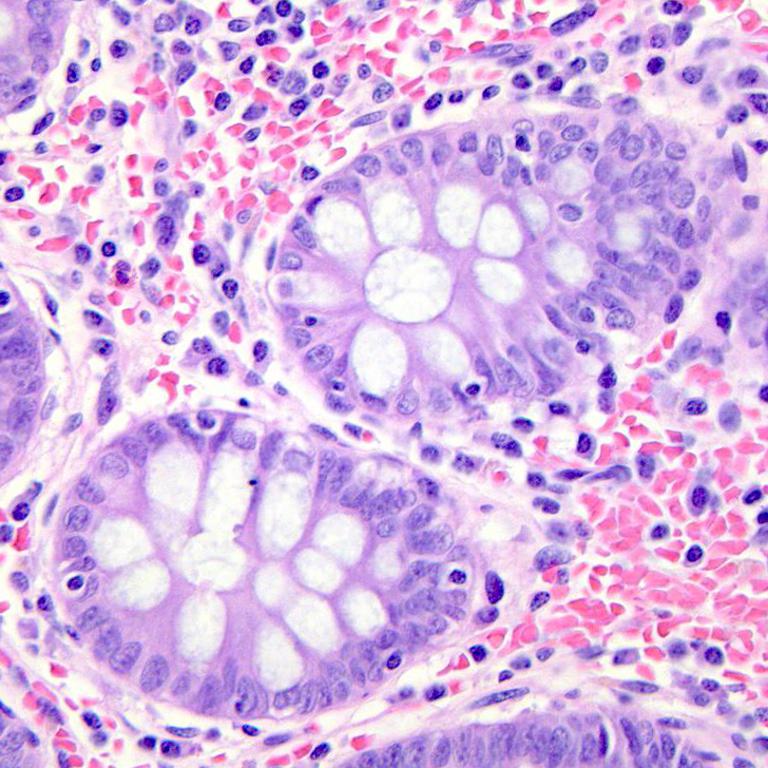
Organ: colon
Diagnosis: benign